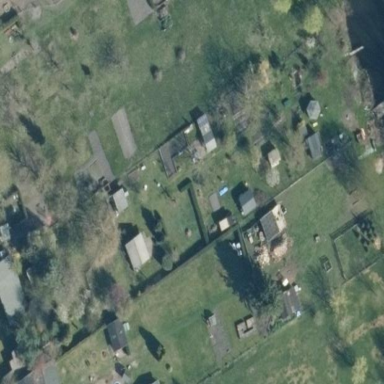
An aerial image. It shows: Garden area within farmland.